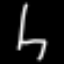
Label: chair